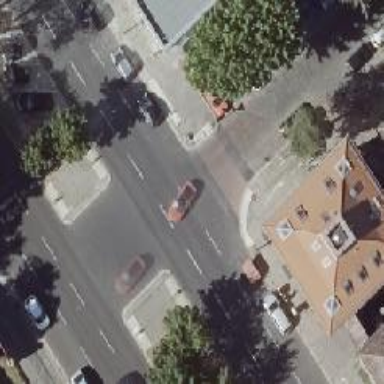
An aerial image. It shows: Unmarked crossing with kerb extension to the right.